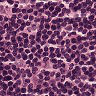
Metastatic tissue present: no